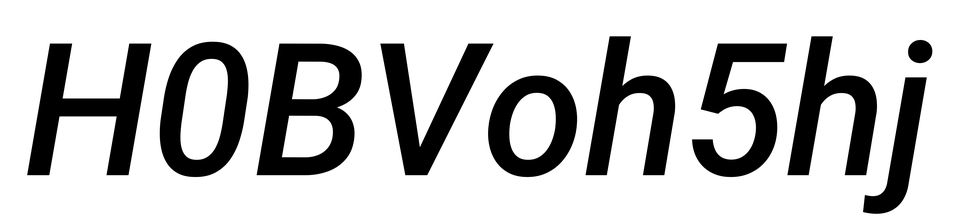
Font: Roboto-Italic_Medium_Italic